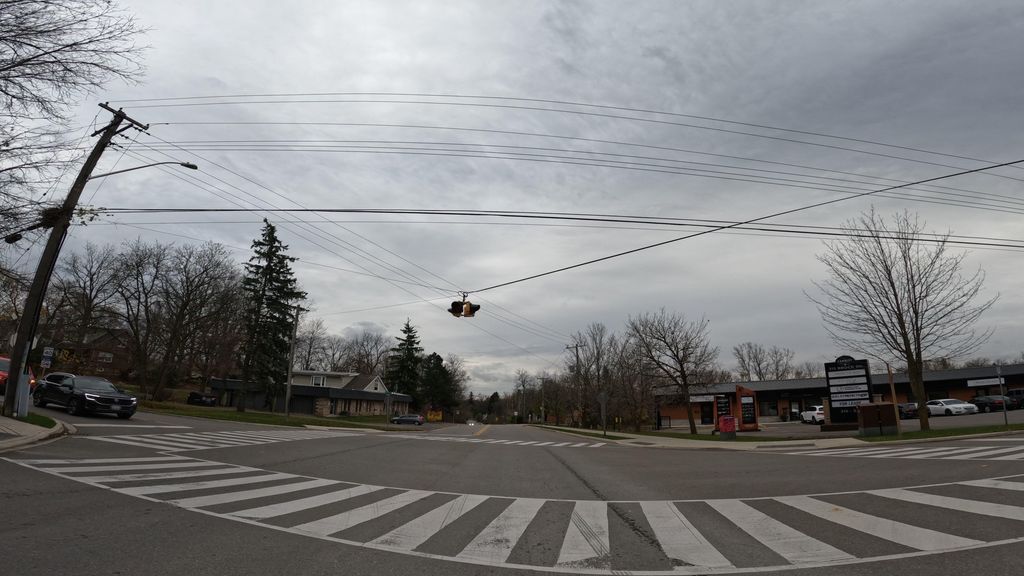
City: hamilton